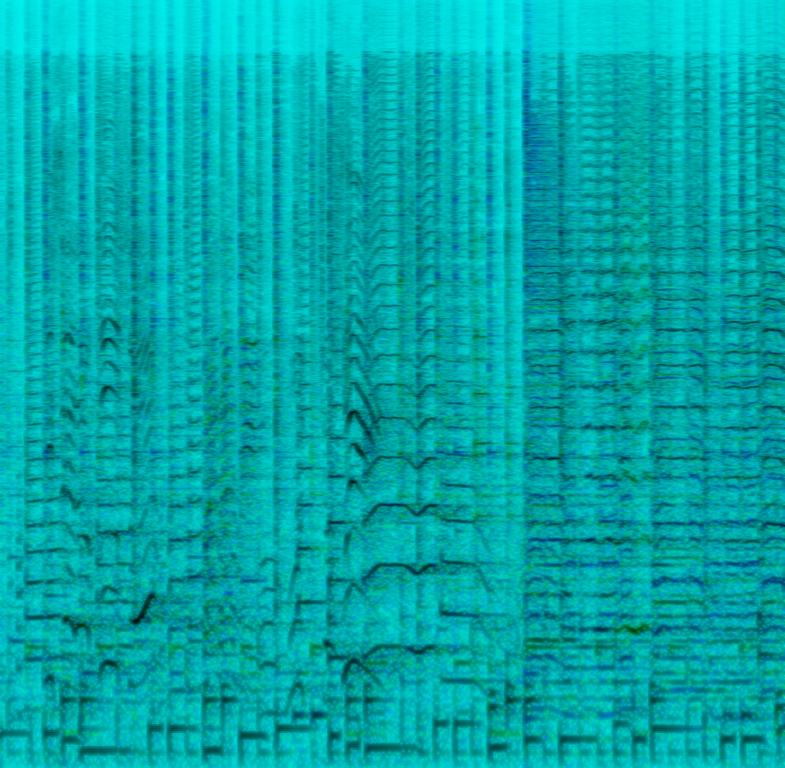
The instrumental latin music features a big band. The trumpets, saxophones and trombones play the same melody but on different pitches. The percussion section includes a drum kit played in the latin style and a pair of congas. A piano accompanies the brass section and blends in with the rest of the band. An electronic sound can be heard playing the same note throughout the music excerpt.